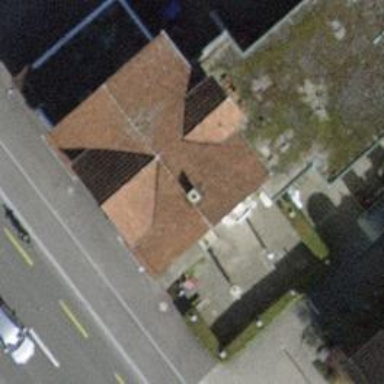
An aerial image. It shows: Restaurant.